Question: How do you remove the jagged edges from a wide button in internet explorer? For example:

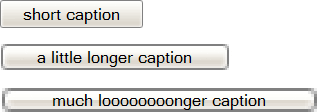
Answer: You can also eliminate Windows XP's styling of buttons (and every other version of Windows) by setting the 'background-color' and/or 'border-color' on your buttons.
Try the following styles:
'''
background-color: black;
color: white;
border-color: red green blue yellow;
'''
You can of course make this much more pleasing to the eyes. But you get my point :)
Stack Overflow uses this approach.